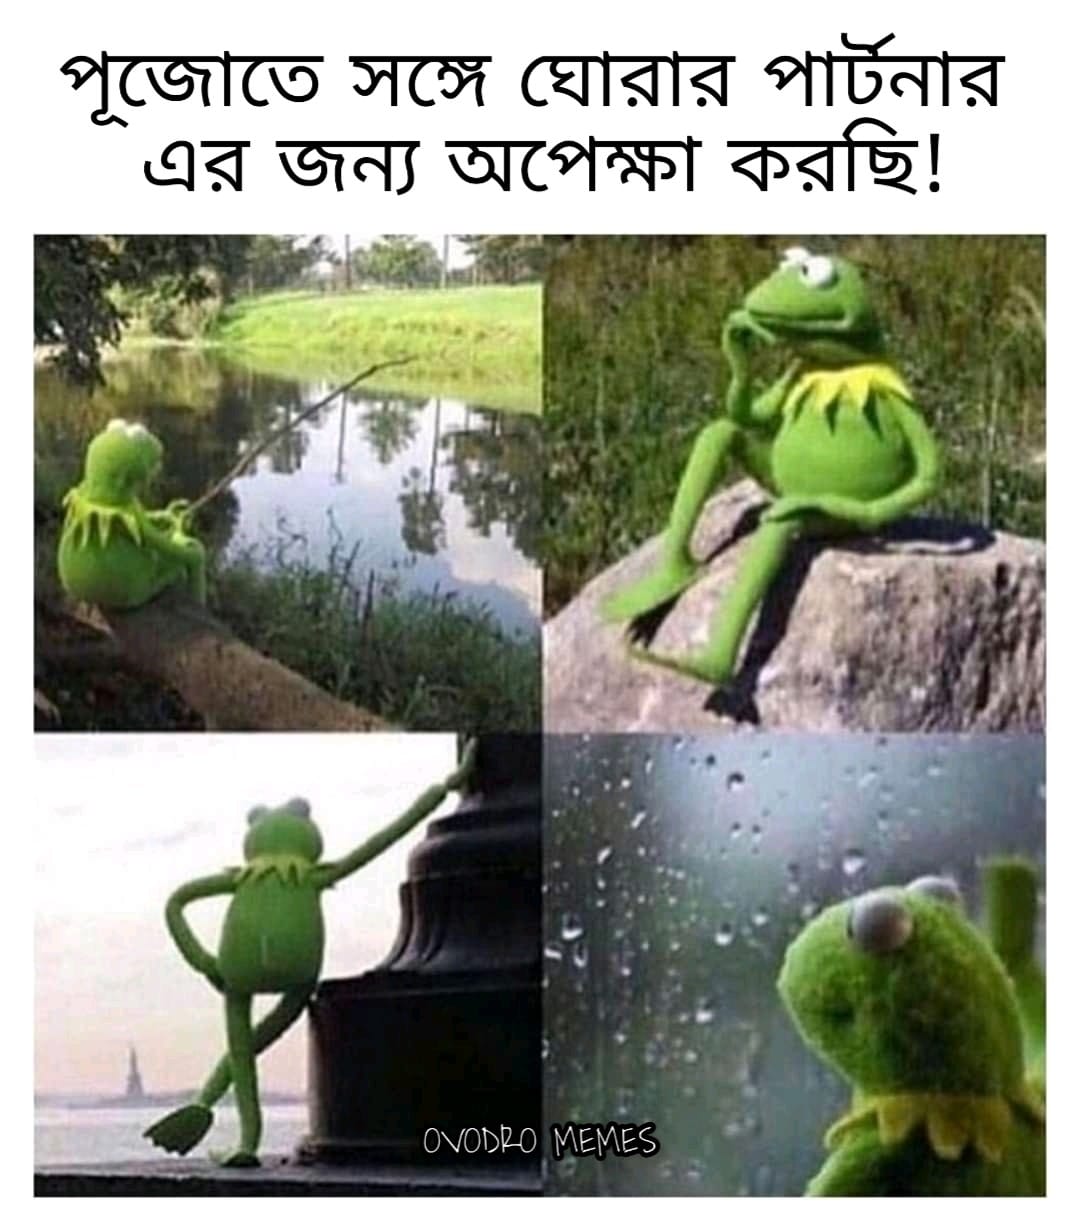
Caption: পূজোতে সঙ্গে ঘোরার পার্টনার এর জন্য অপেক্ষা করছি !
Label: non-hate